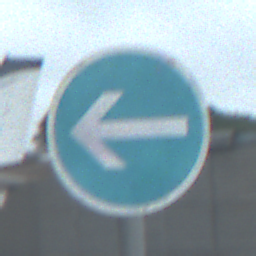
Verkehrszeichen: VorgeschriebeneFahrtrichtungHierLinks
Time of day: Midday
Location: Outdoor (Suburban)
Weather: Overcast
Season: NotSpecified
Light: Natural